Question: How can I make the columns of the chart stacked when I build a .pptx report with pptx library of python?
This is an example of the output that I need:

Thank you in advance
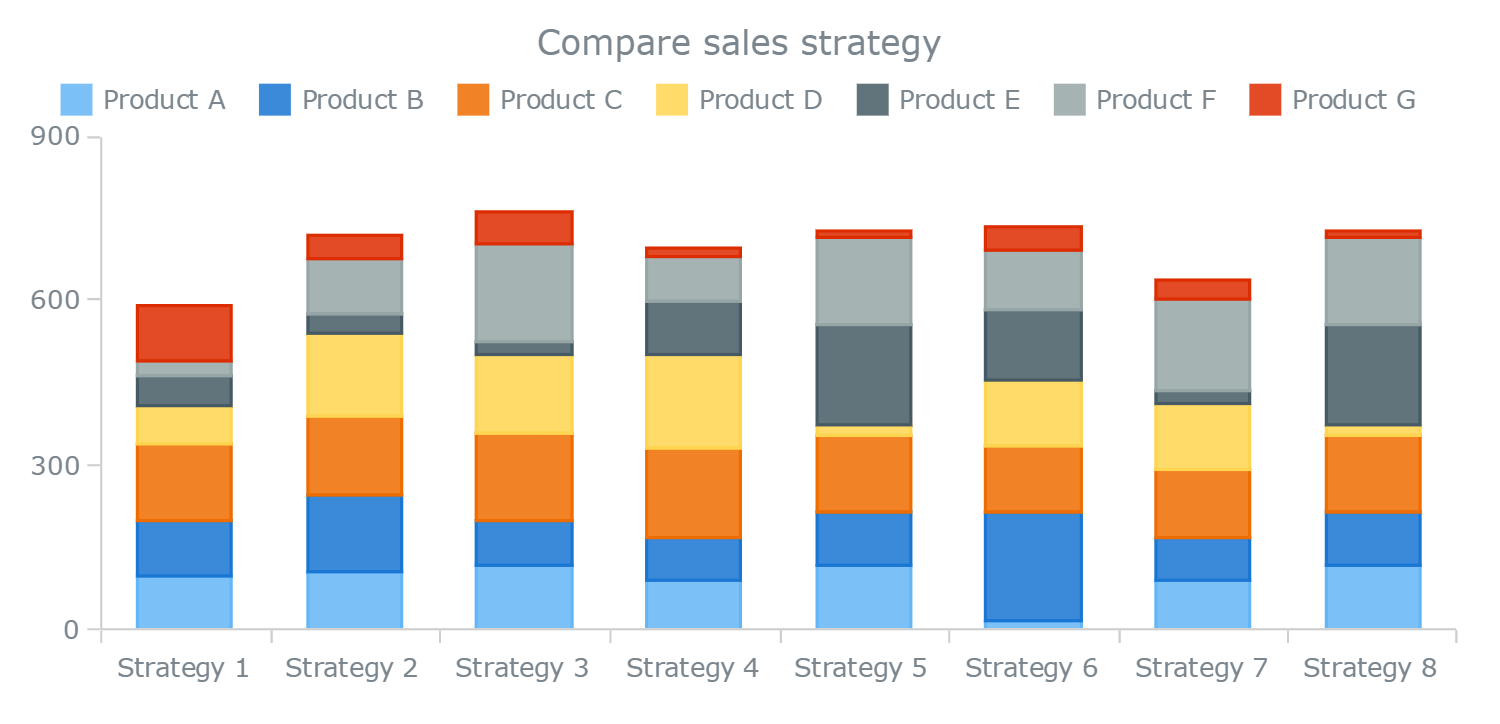
Answer: In fact I found the solution using :
This is the example output chart:

This is an code:
'''
from pptx import Presentation
from pptx.chart.data import CategoryChartData
from pptx.enum.chart import XL_CHART_TYPE
from pptx.util import Inches
# create presentation with 1 slide ------
prs = Presentation()
slide = prs.slides.add_slide(prs.slide_layouts[5])
# define chart data ---------------------
chart_data = CategoryChartData()
chart_data.categories = ['East', 'West', 'Midwest']
chart_data.add_series('Series 1', (19.2, 21.4, 16.7))
chart_data.add_series('Series 2', (19.2, 21.4, 16.7))
chart_data.add_series('Series 3', (19.2, 21.4, 16.7))
# add chart to slide --------------------
x, y, cx, cy = Inches(2), Inches(2), Inches(6), Inches(4.5)
slide.shapes.add_chart(
XL_CHART_TYPE.COLUMN_STACKED, x, y, cx, cy, chart_data
)
prs.save('chart-01.pptx')
'''